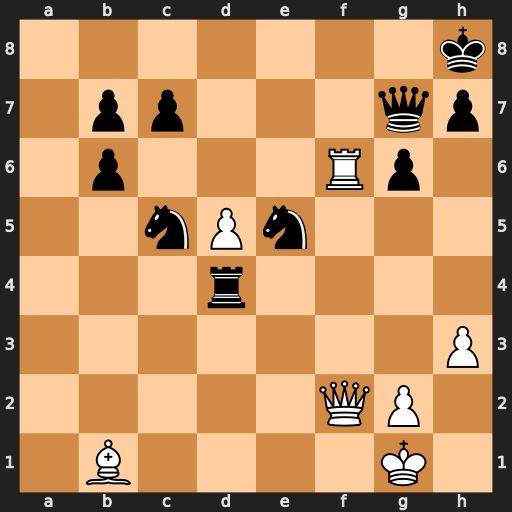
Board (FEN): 7k/1pp3qp/1p3Rp1/2nPn3/3r4/7P/5QP1/1B4K1
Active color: w
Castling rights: -
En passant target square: -
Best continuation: Rf8+ Qxf8 Qxf8#